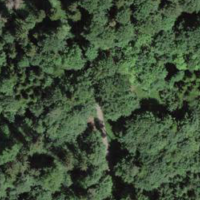
EUNIS habitat code: 41
Species observed at this site:
Rumex obtusifolius
Fagus sylvatica